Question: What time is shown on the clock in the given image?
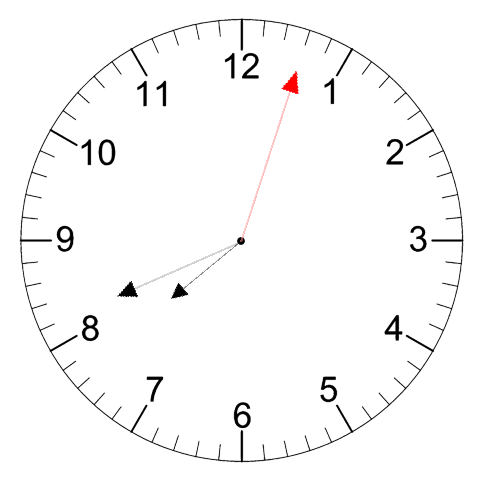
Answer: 07:41:03